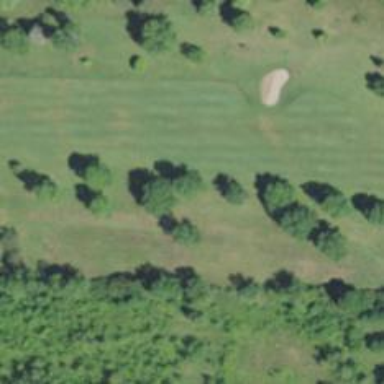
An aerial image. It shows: Golf fairway in the image.